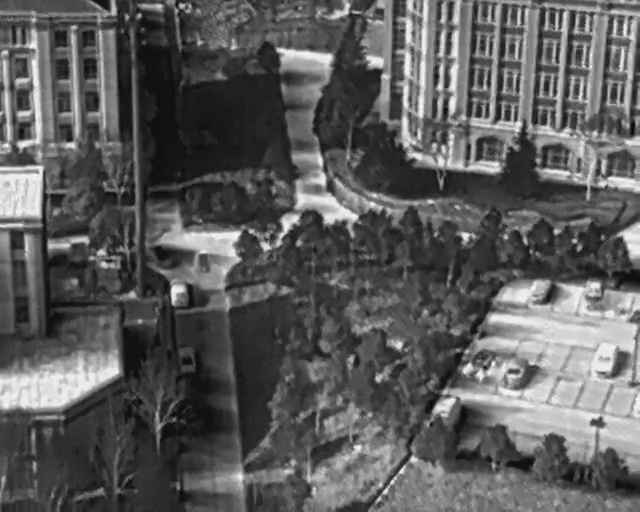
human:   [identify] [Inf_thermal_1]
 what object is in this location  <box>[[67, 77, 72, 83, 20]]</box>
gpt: <ref>1 small othervehicle at the bottom</ref>

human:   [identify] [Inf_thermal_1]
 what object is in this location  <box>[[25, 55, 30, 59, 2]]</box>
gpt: <ref>1 small othervehicle at the left</ref>

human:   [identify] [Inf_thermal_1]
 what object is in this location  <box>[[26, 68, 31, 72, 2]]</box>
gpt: <ref>1 small car at the bottom left</ref>

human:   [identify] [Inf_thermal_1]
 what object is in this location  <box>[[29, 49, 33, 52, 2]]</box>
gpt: <ref>1 small car at the center</ref>